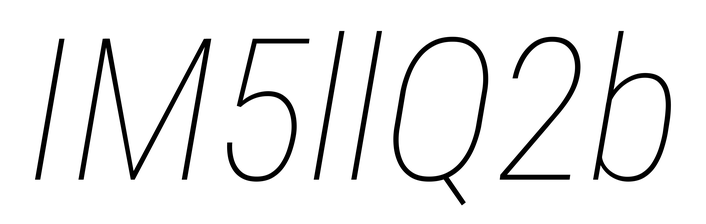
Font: Roboto-Italic_Condensed_Thin_Italic